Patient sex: M
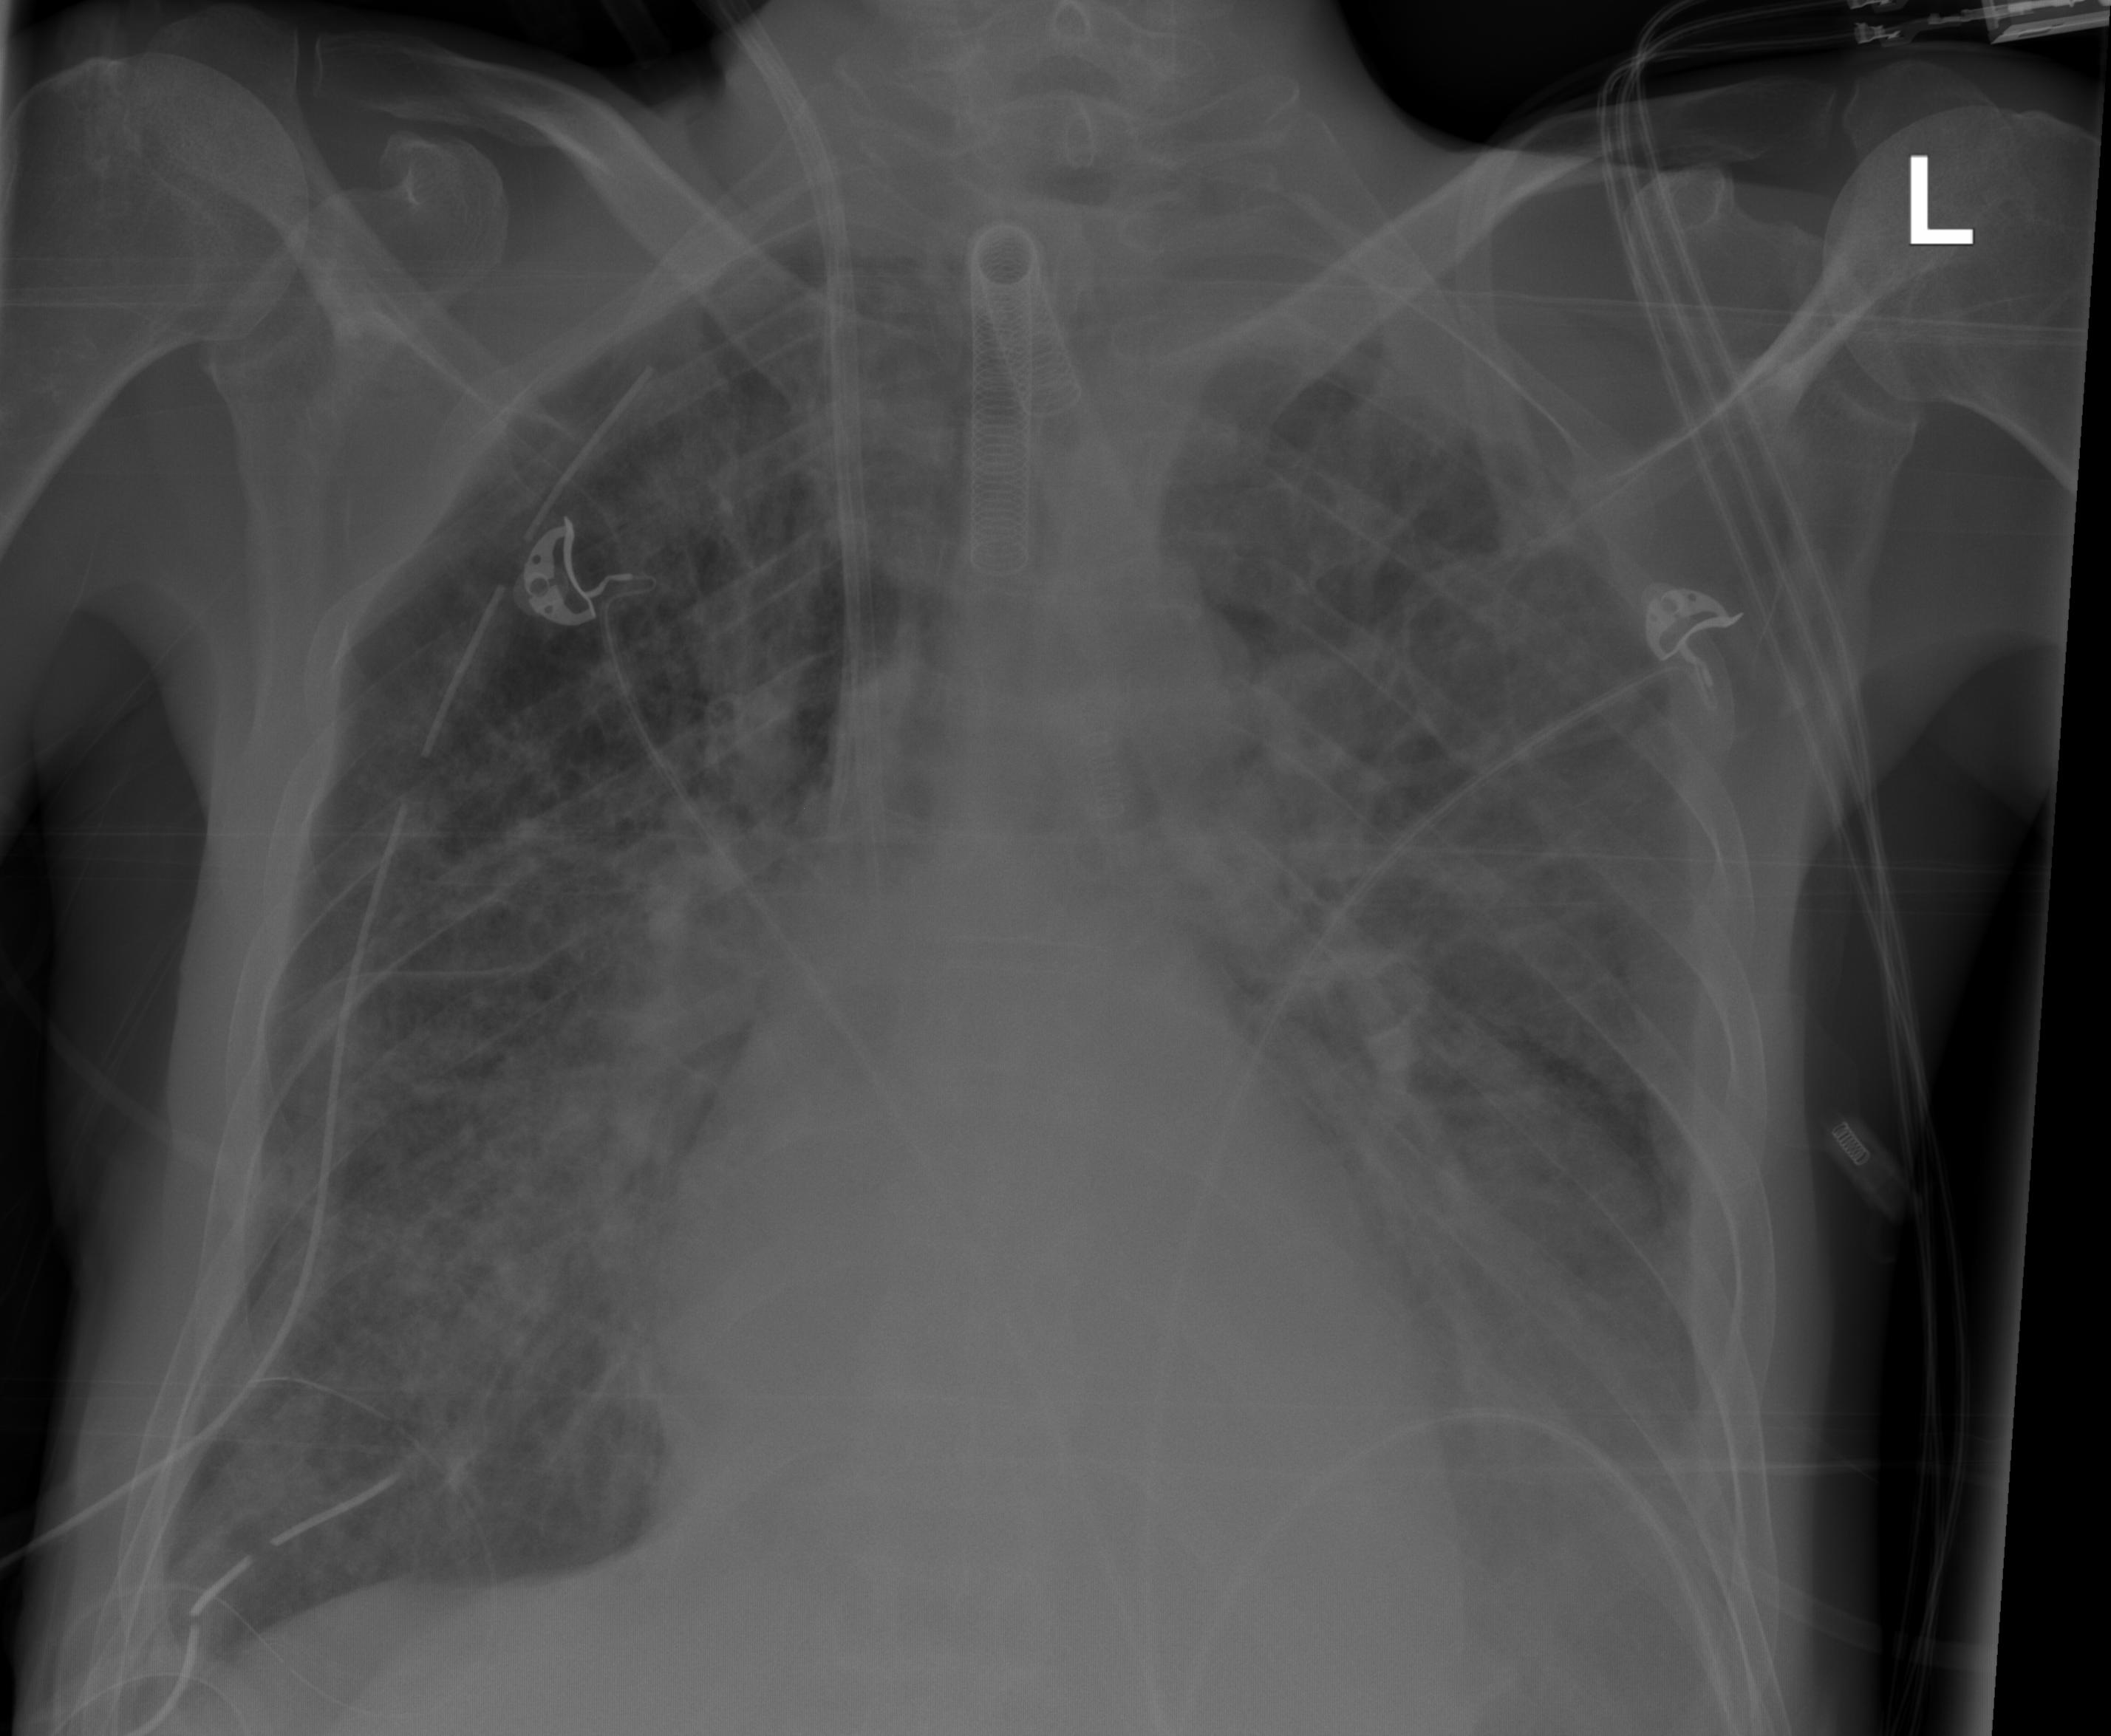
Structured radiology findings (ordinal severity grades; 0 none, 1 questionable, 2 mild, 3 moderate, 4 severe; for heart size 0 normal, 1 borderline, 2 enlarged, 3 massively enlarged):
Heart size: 0
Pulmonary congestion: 0
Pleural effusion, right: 0
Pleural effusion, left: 3
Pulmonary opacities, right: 3
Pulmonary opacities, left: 3
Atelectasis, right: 1
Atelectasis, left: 1